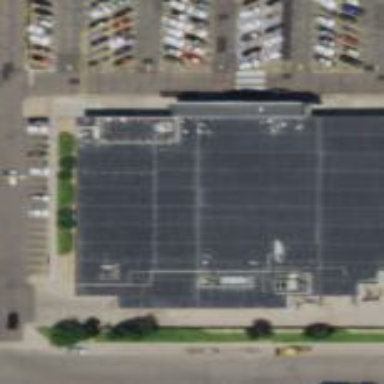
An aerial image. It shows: Retail building.